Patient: sex F, age 36
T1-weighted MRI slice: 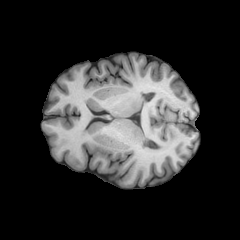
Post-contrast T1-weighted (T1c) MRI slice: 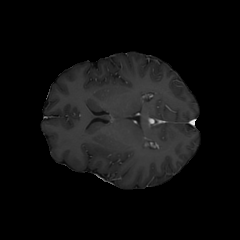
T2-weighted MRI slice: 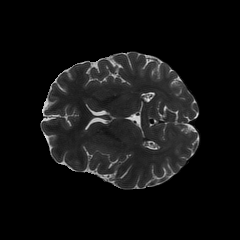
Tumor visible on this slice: no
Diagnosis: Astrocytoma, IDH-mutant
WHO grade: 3